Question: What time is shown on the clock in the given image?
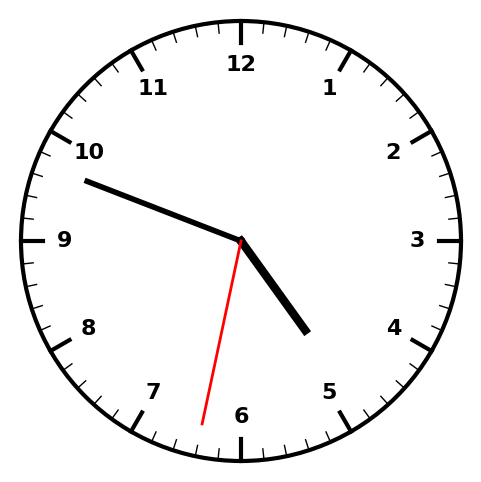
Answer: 04:48:32